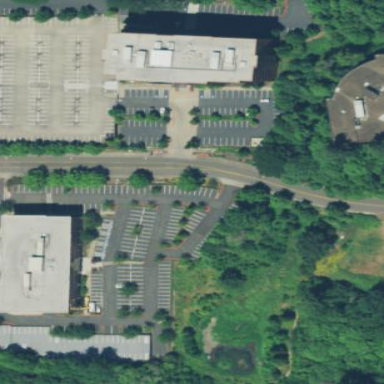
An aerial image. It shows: Parking area.